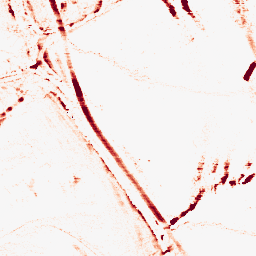
Category: morphological
Decomposition family: morphological_rect
Decomposition parameters: operation: opening
width: 10
height: 3
Upsampling method: regularized
Upsampling parameters: scale: 2
lambda_reg: 0.001
Upsampling scale: 2